Fundus camera: zeiss
Shooting center: midpoint
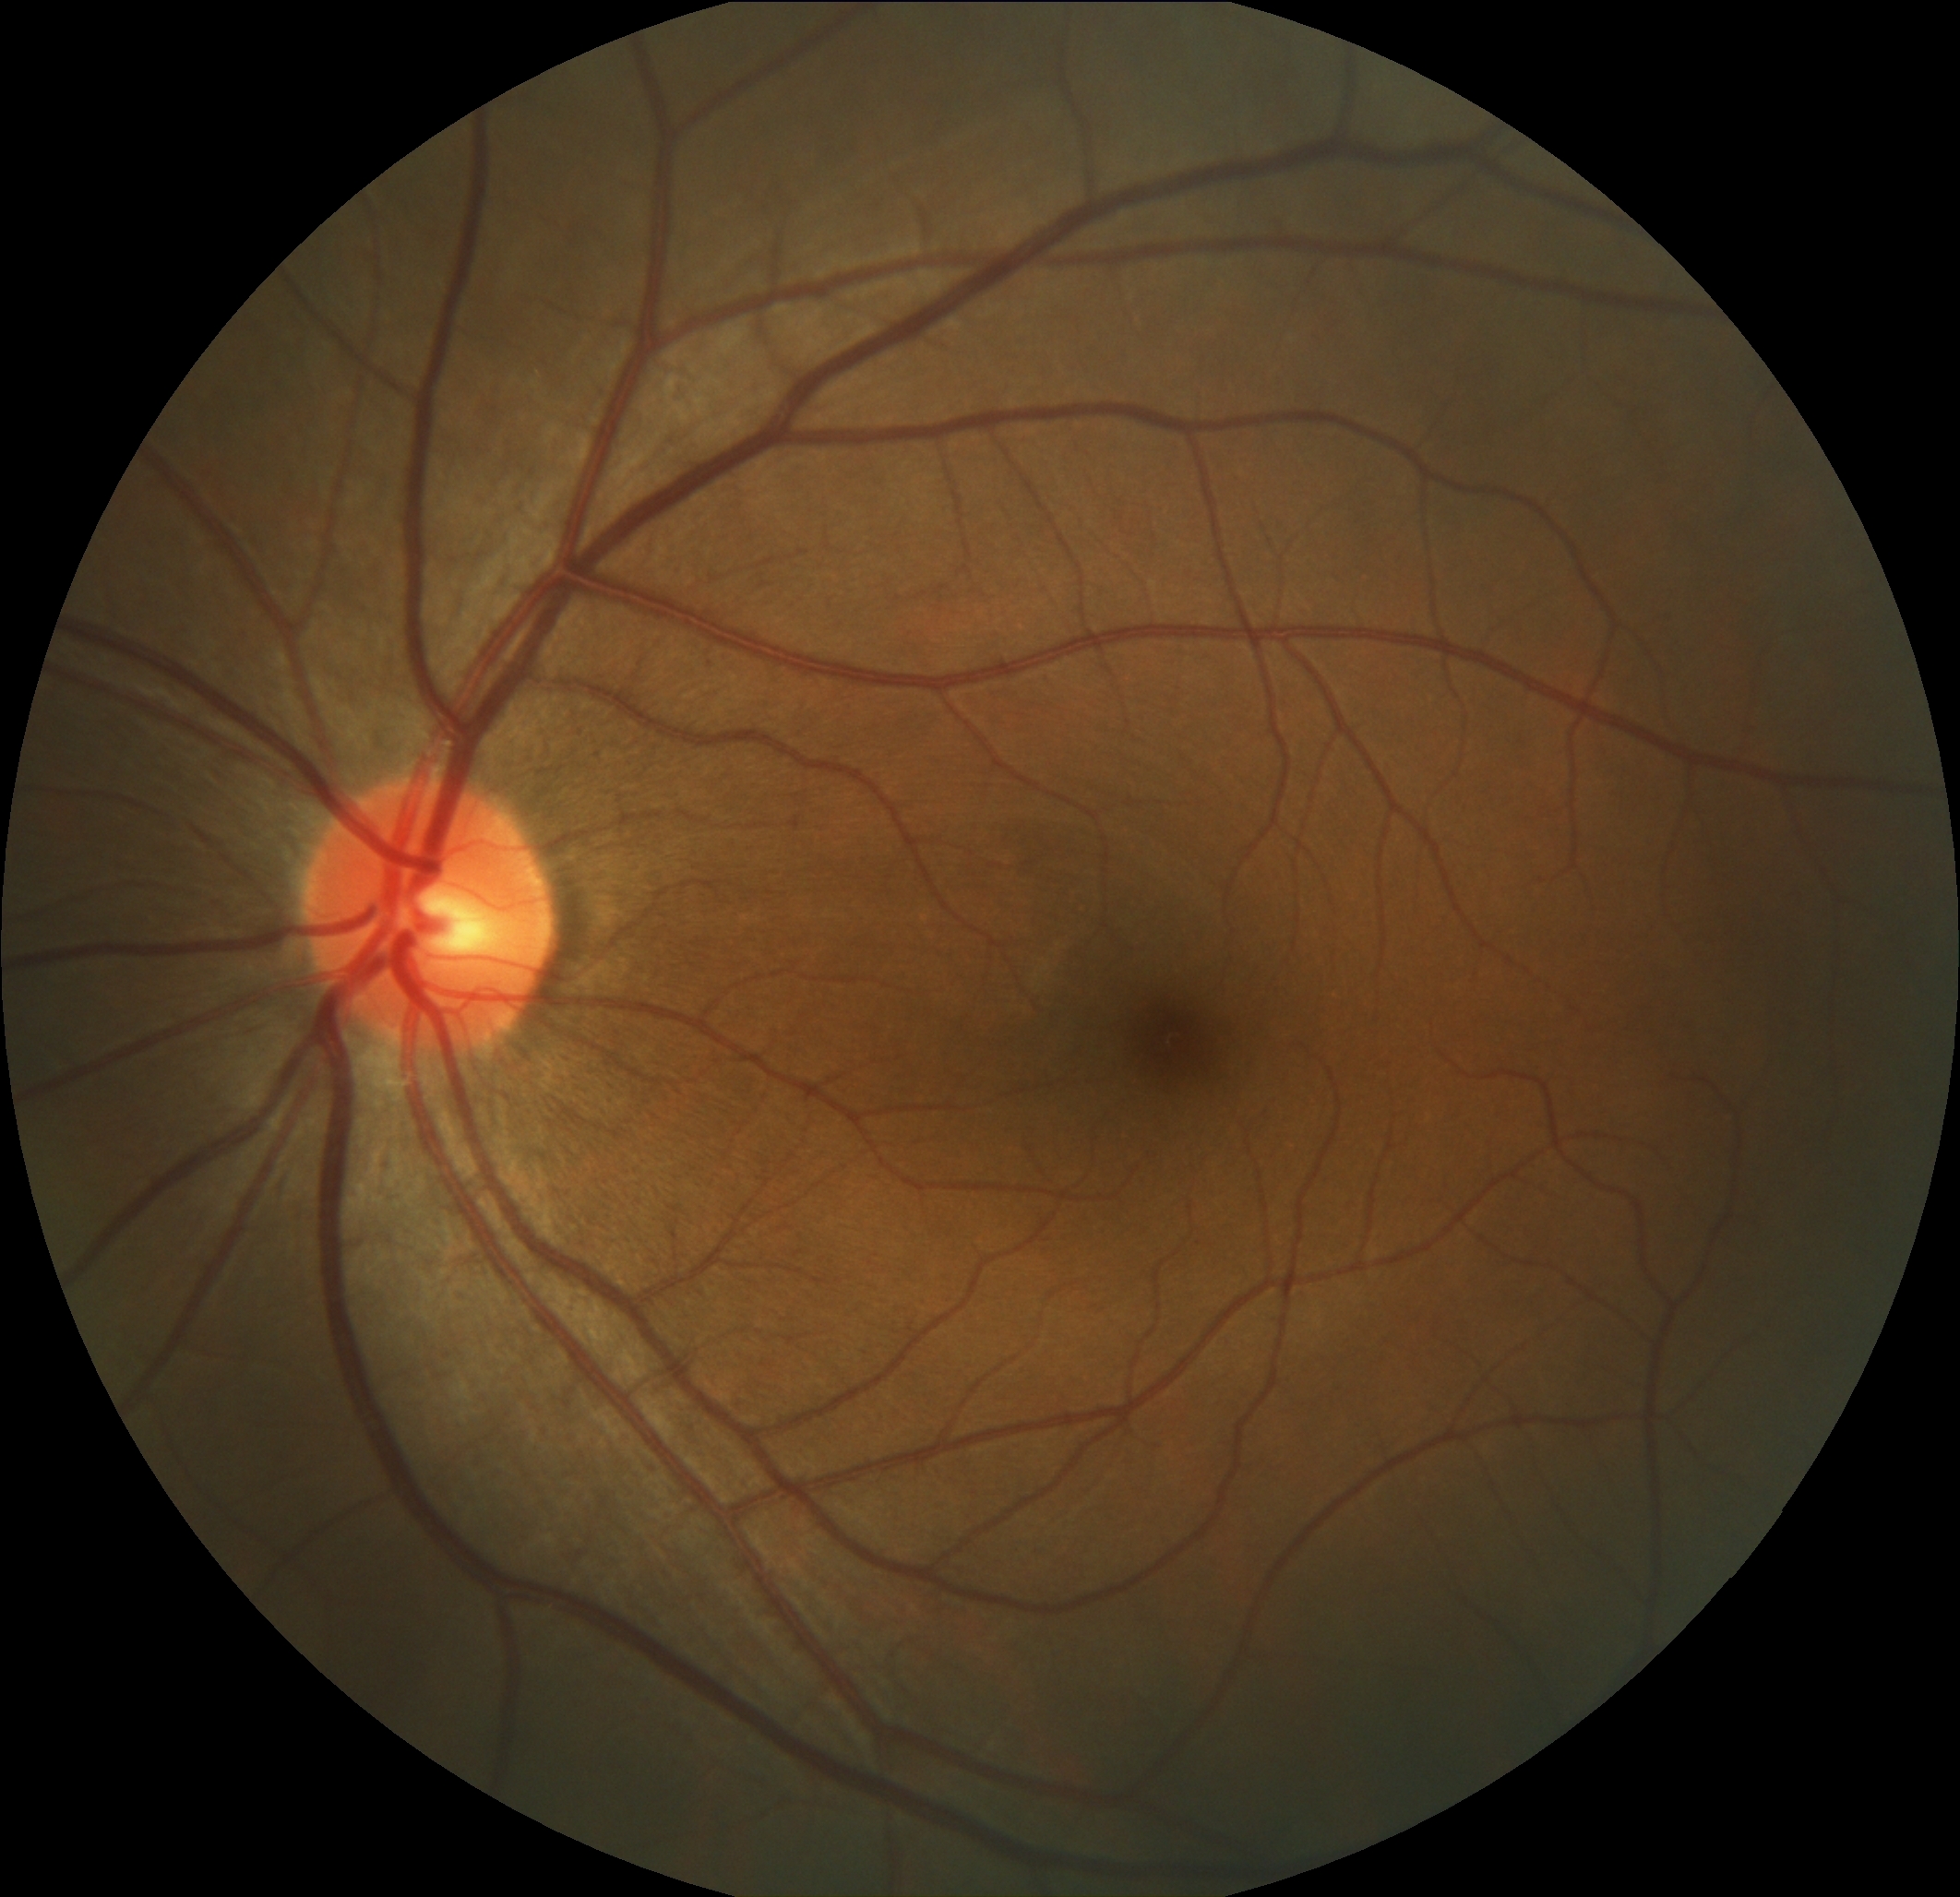
Pathologic myopia: no
Patchy retinal atrophy: absent
Retinal detachment: absent